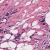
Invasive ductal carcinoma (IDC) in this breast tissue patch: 1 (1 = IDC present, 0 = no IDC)